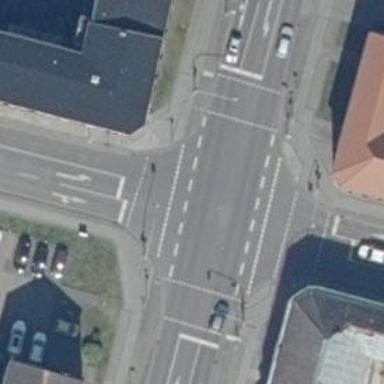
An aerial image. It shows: Road with traffic signals controlling the flow of traffic.